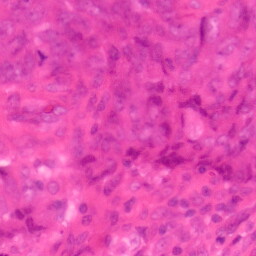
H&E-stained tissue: Colon